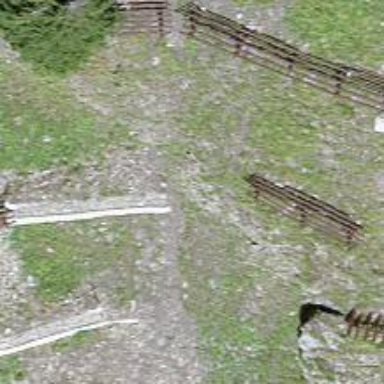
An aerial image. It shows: Structure built for avalanche protection.